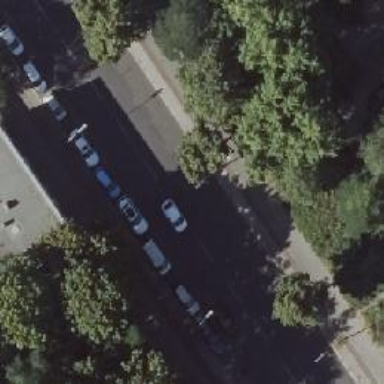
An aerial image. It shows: Tertiary road with asphalt surface and parallel on-street parking lane on the left. There is cycle track along the road.